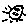
Label: moon